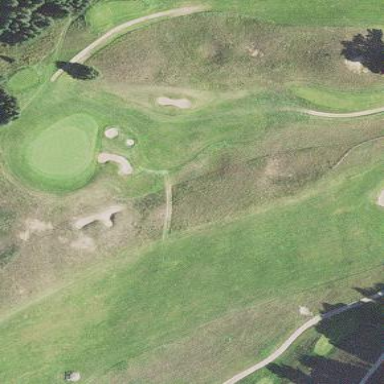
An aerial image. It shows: Grassy area designated as golf fairway.